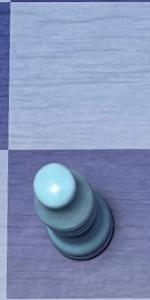
Label: Bishop_White